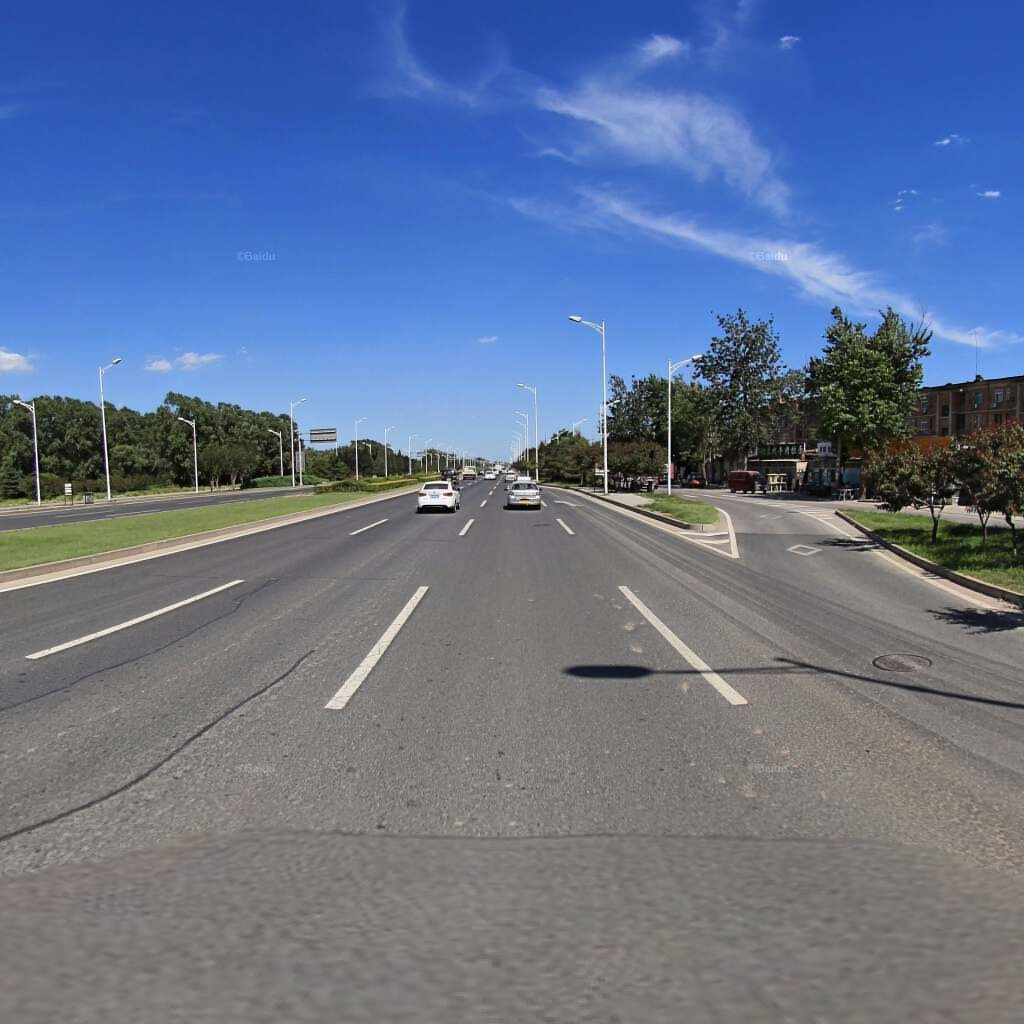
Region: Haidian
Road damage annotations: longitudinal patch, longitudinal patch, transverse crack, manhole cover